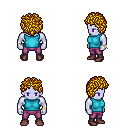
a pixel art fantasy rpg character, male body template, dark elf, purple skin, teal sleeveless shirt, magenta pants, blonde curly afro hairstyle, bracelets, maroon shoes, four views (front, back, left, right), 2x2 character sprite sheet, small pixel art, hard edges, no anti-aliasing